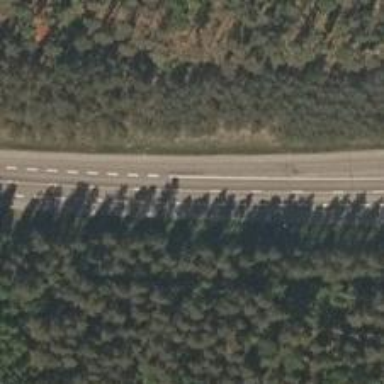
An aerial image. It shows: Motorway junction.